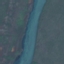
Label: River